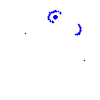
Particle: proton